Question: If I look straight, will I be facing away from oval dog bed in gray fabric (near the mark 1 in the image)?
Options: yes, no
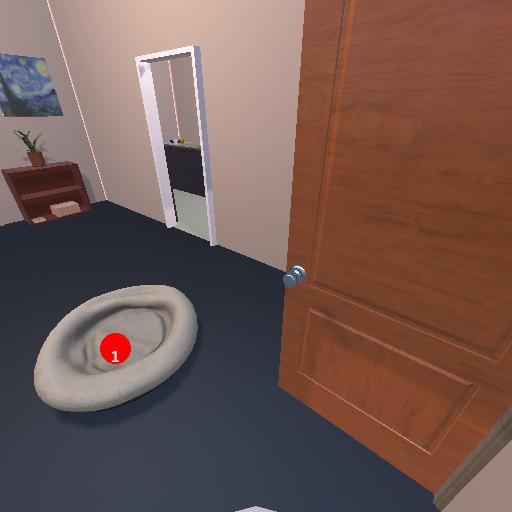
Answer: yes